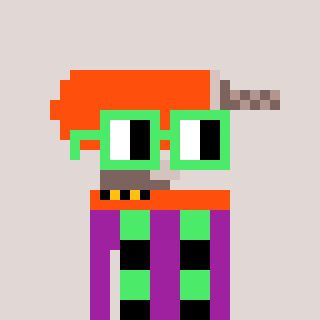
a pixel art character with square light green glasses, a drill-shaped head and a magenta-colored body on a warm background